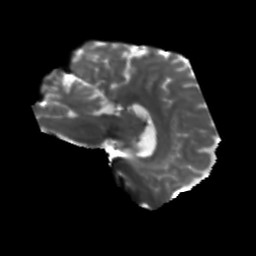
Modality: T2w
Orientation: sagittal
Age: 70
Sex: male
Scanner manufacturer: siemens
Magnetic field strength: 3 T
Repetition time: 5.25 s
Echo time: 0.08 s